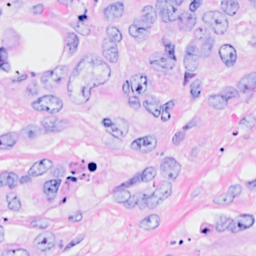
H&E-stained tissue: Breast